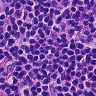
Metastatic tissue present: no